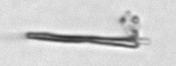
Label: fiber_TAG_external_detritus